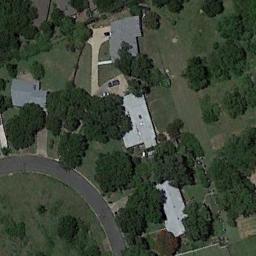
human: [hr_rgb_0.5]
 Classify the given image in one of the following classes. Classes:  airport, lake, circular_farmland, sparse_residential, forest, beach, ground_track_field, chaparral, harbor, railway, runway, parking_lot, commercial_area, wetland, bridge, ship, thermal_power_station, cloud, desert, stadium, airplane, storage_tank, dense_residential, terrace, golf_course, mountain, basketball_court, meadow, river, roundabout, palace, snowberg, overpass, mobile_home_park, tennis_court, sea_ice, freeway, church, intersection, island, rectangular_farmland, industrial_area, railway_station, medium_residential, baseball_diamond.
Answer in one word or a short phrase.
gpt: medium_residential